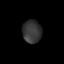
Tissue: skin
Cell type: T cells
Senescence score: 0.2814
Nuclear area (px): 431
Mean DAPI intensity: 52.65